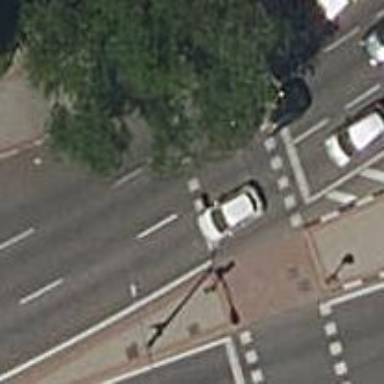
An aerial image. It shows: Crossing with traffic signals.